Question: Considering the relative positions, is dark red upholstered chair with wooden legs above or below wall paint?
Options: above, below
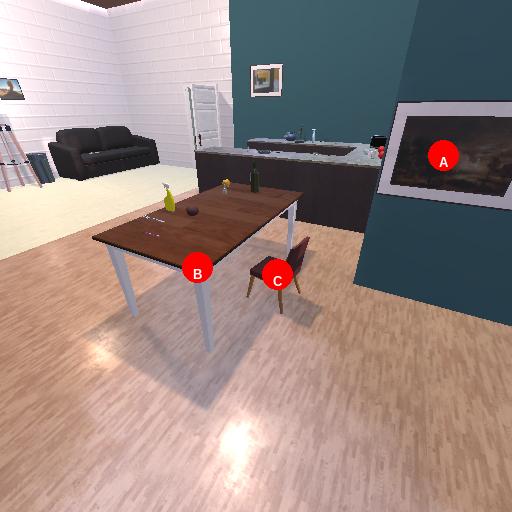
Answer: above